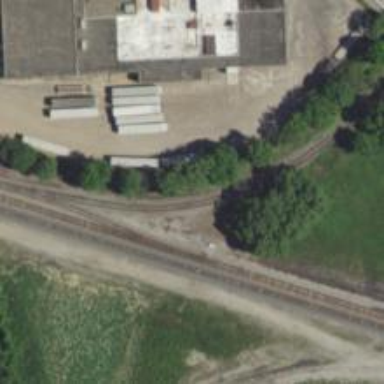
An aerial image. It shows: Disused railway spur line.